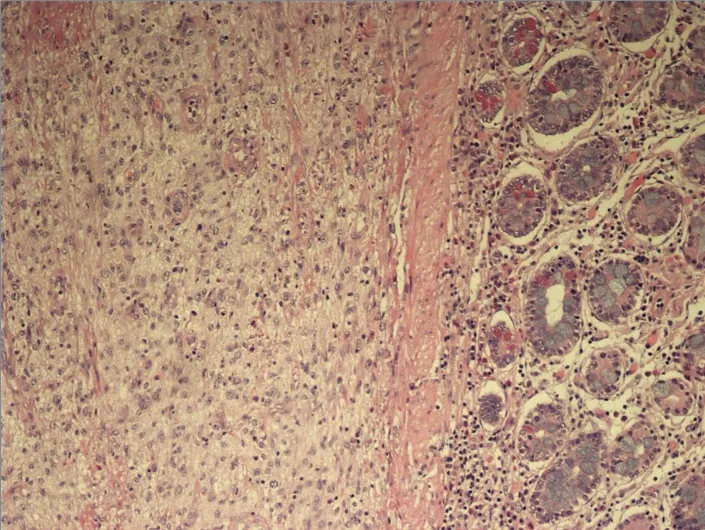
H&E, 100x magnification: Ileal submucosal spindle cell proliferation.
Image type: pathology (h&e)